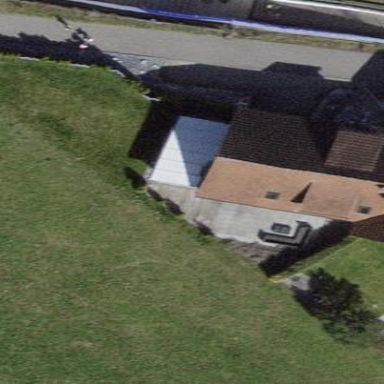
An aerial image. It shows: Detached building.